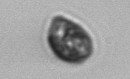
Label: Prorocentrum_triestinum